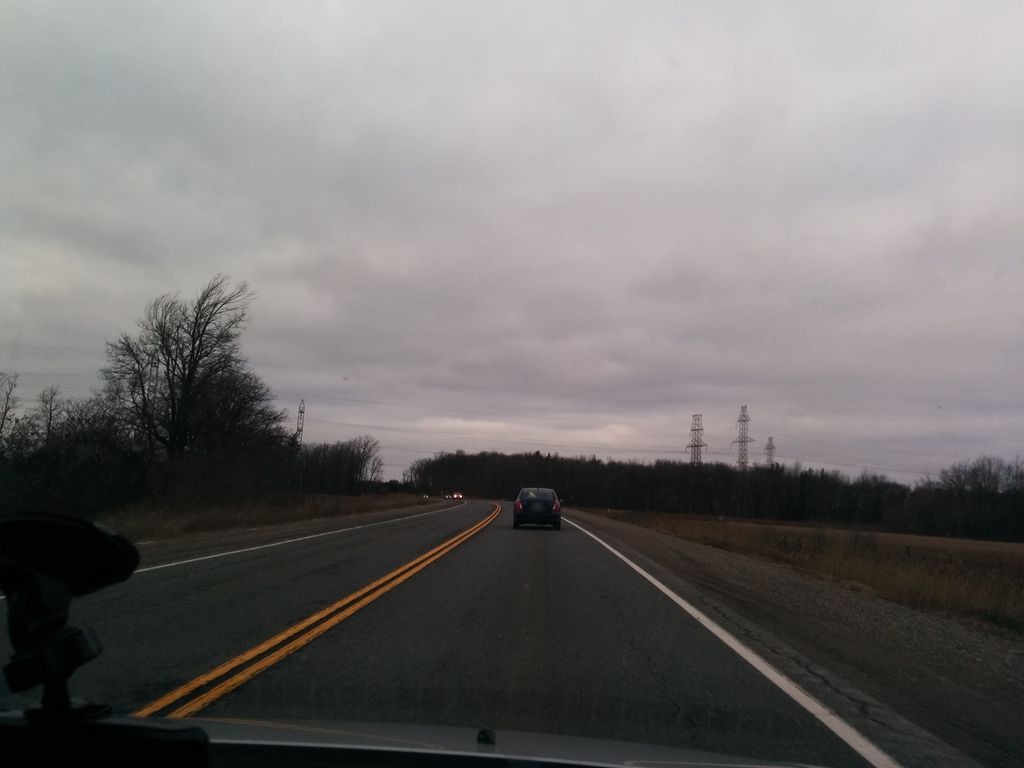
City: hamilton